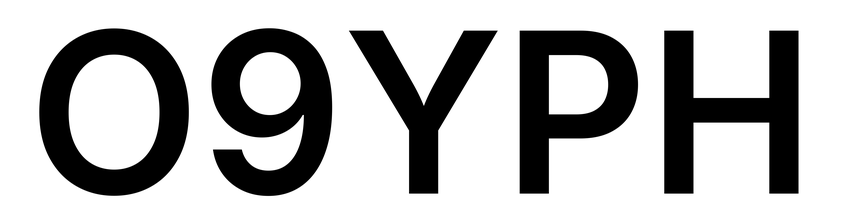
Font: Inter_SemiBold